Interaction volume radius: 10 \u00c5
Interaction volume height: 20 \u00c5
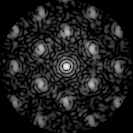
Disorder parameter: 0.4185